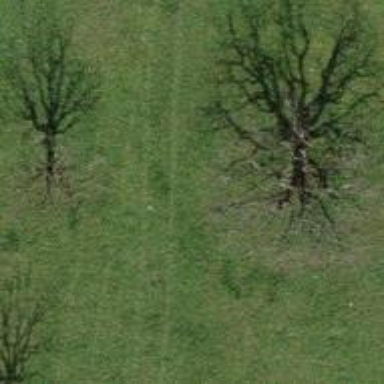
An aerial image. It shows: Broadleaved tree with lush leaves.